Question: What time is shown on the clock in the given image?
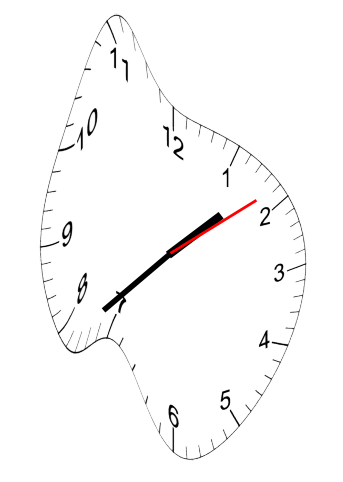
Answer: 01:38:09